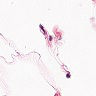
Metastatic tissue present: no